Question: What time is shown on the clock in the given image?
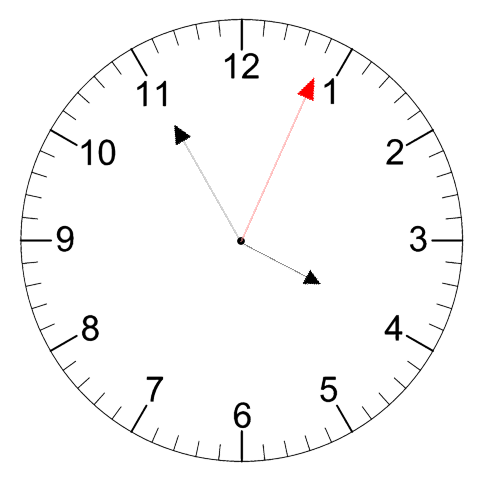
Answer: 03:55:04